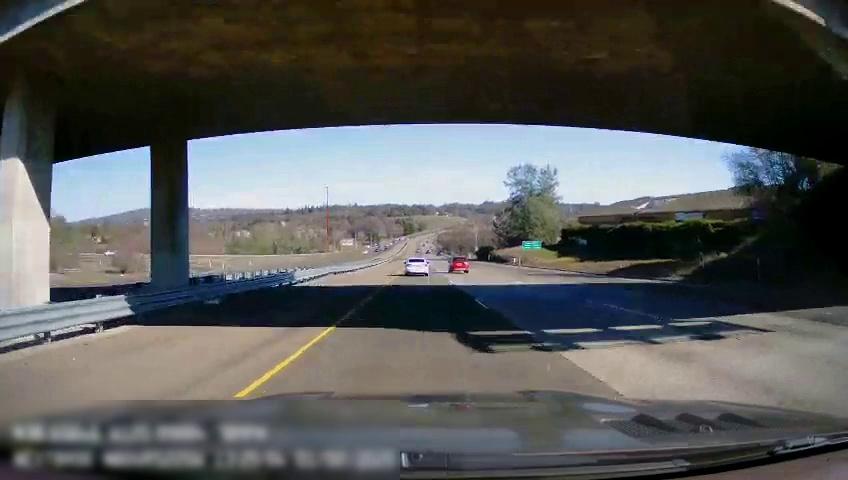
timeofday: Day
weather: Sunny
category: Drivable Space
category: Drivable Space
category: Vehicles | Car
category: Vehicles | Car
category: Lanes | Current Lane
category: Lanes | Current Lane
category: Lanes | Alternate Lane
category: Traffic | Signs